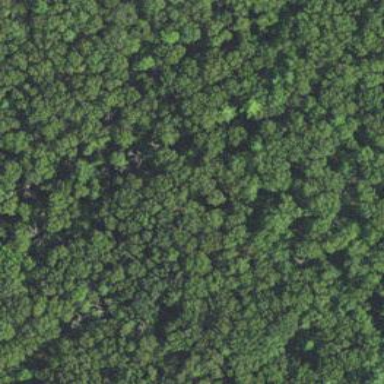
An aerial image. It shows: Mixed leaf woodland.